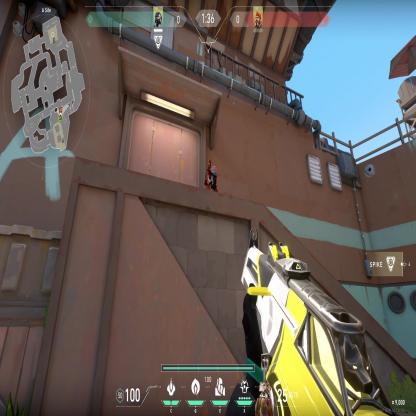
Label: enemy